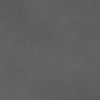
Atmospheric dust classification: dusty